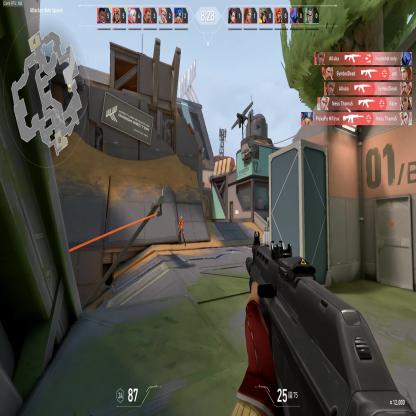
Label: enemy